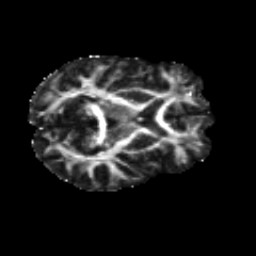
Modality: FA
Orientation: axial
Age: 22
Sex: male
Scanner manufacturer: siemens
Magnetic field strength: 3 T
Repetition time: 8.8 s
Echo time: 0.085 s